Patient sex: M
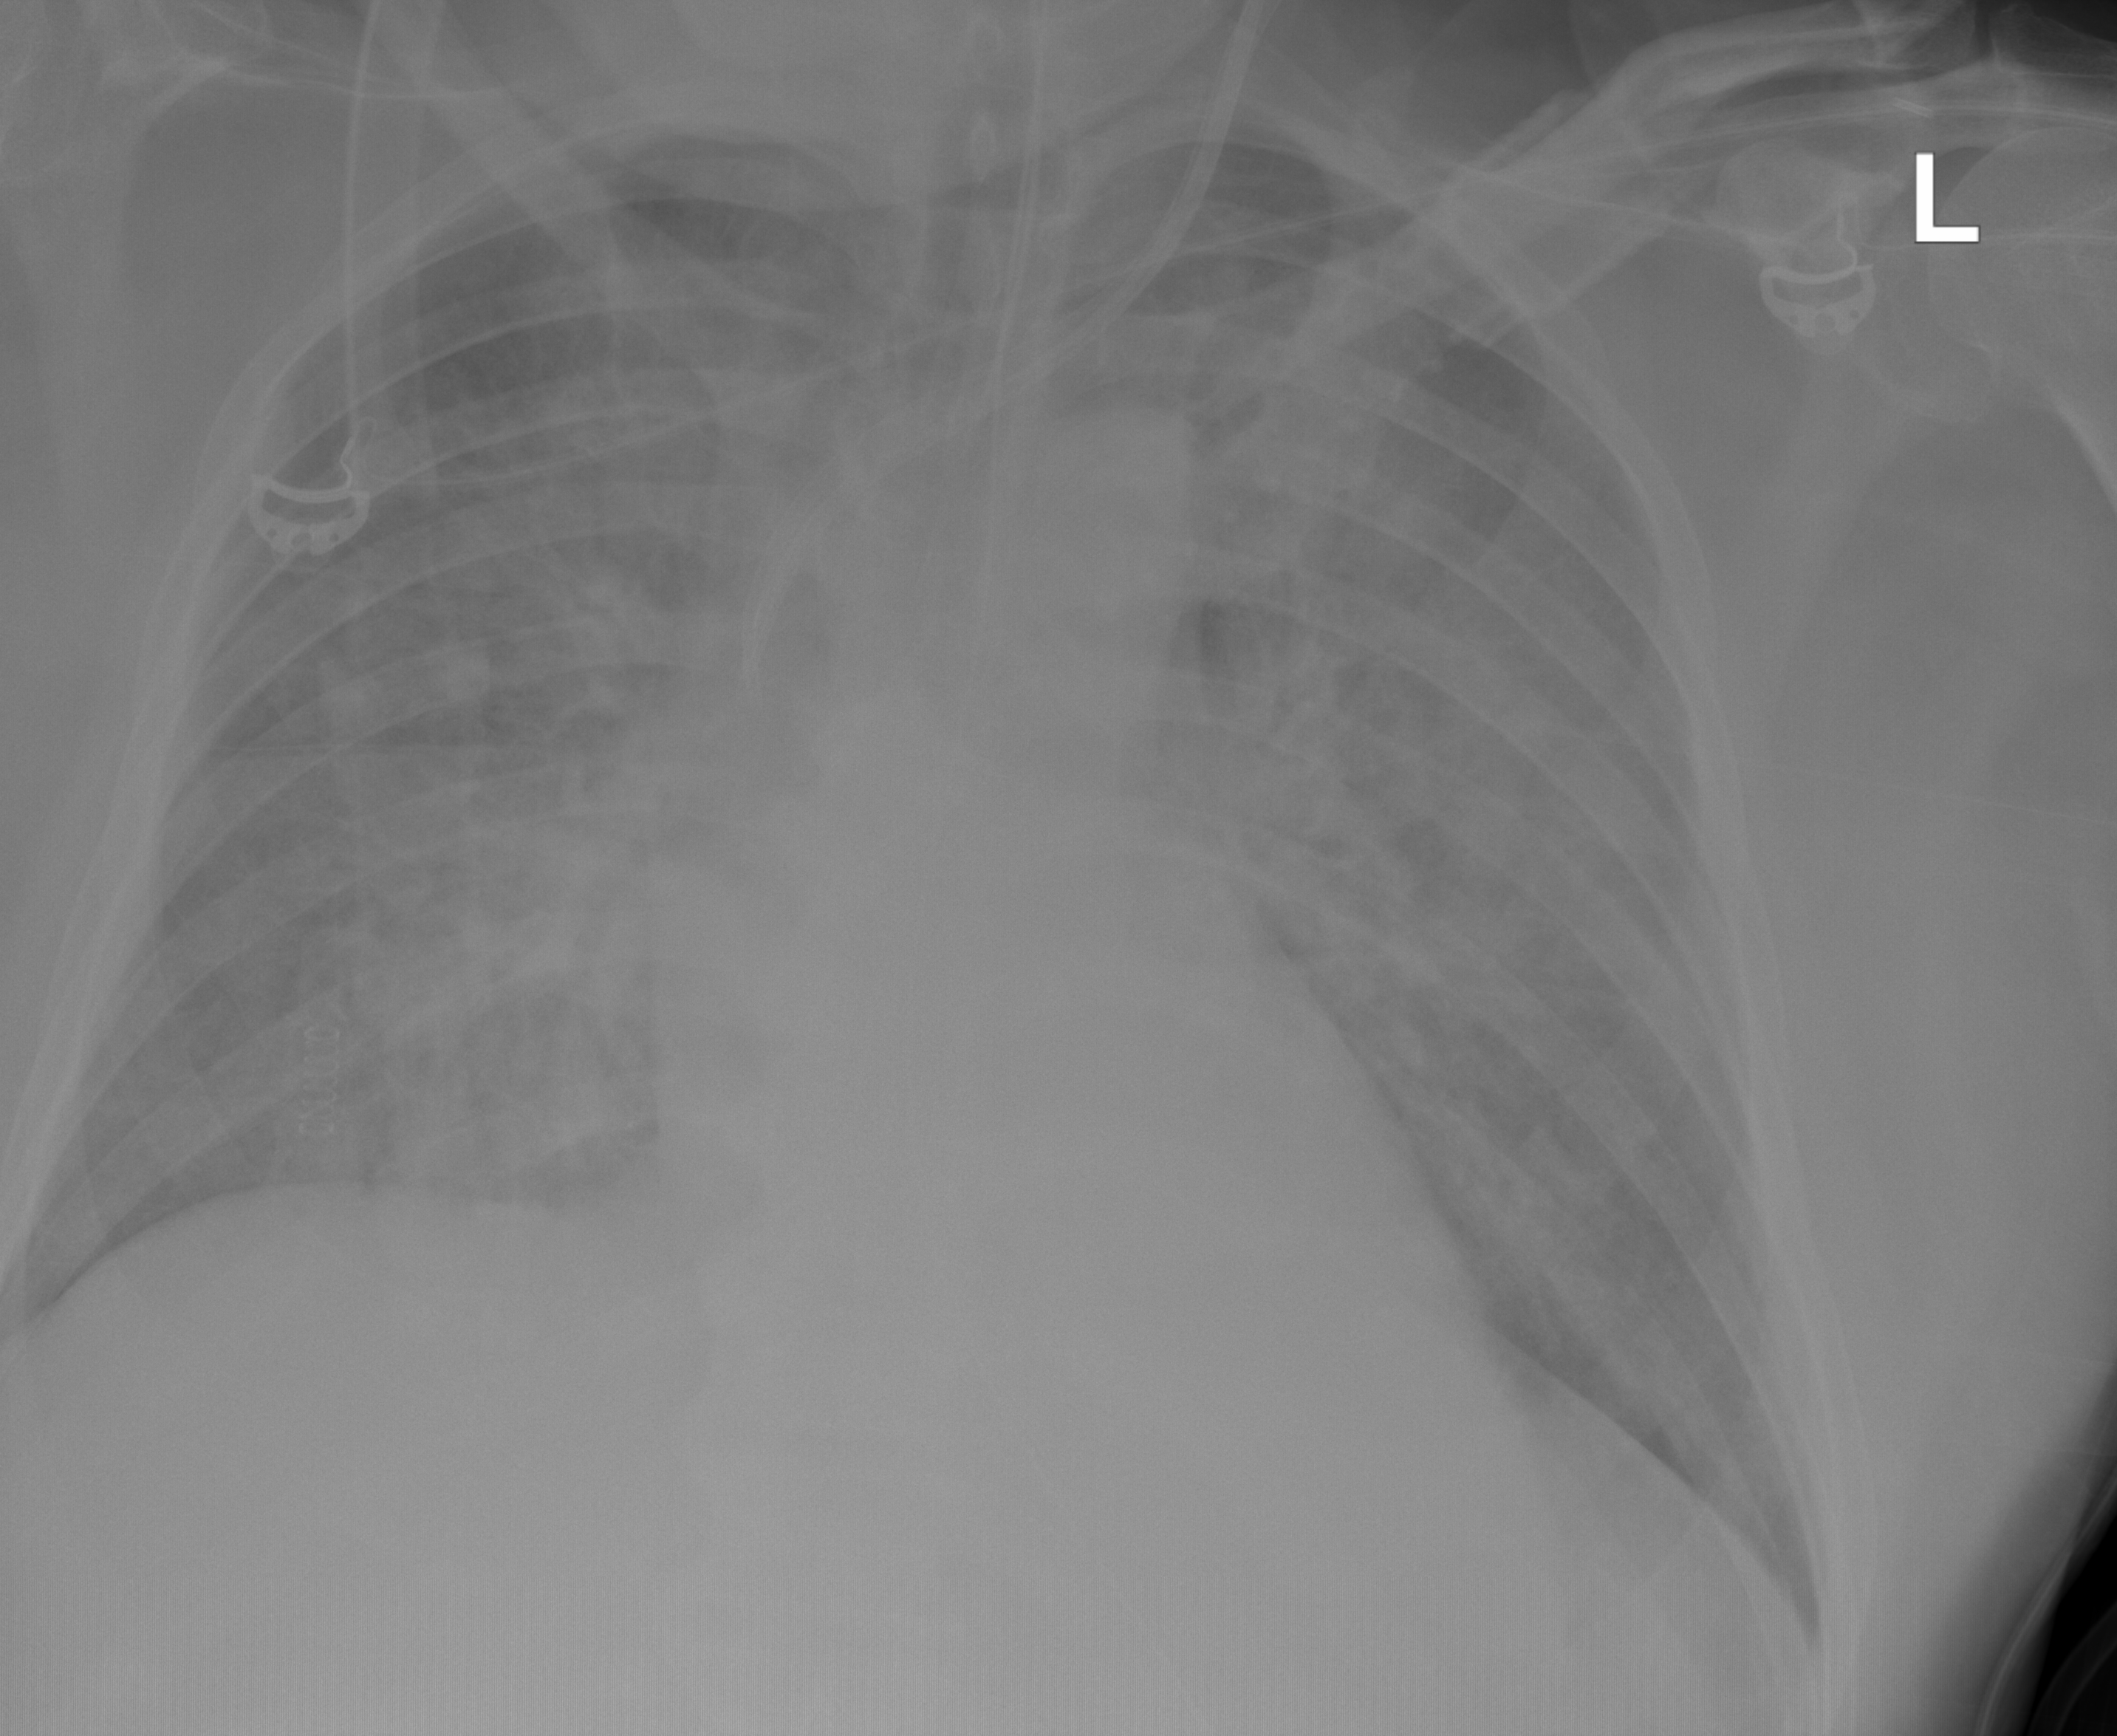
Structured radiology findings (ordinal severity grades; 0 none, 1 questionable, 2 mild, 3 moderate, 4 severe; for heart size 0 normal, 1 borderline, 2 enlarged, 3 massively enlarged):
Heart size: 0
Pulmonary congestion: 0
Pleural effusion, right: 0
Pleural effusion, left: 0
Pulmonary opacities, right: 3
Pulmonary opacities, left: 3
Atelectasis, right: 0
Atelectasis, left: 0